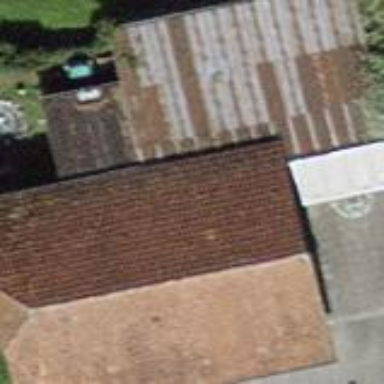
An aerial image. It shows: View of roof of building.